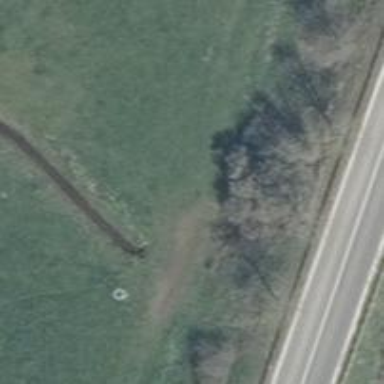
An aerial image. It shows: Culvert tunnel.